Question: I am drawing an image into my canvas using an array of rgba pixel values obtained from an image and drawn using ctx.fillrect(x,y,1,1) per pixel on the cnavas, yet it is only filling up the canvas with half the image from top to bottom.
The drawn image needs to fill up the entire canvas with the entire image.

index.html
'''
<!doctype html>
<html>
<head>
<script src='app.js'></script>
</head>
<body>
<img src="coins.png" id="myImage">
<br>
<button type="button" onclick="run();">Run</button>
<br>
<div id='canvasContainer' style='border:1px solid #333;'></div>
</body>
</html>
'''
app.js
'''
// Run Function...
function run() {
// Step 1: Get Image Data (width, height, pixels) ------------------------ Done.
var data = getImageData();
// Step 2: Optimize Data
var optimizedData = optimizeData(data);
// Step 3: Let Client Download Optimized Data and Generate Canvas Object
generateCanvasObject(optimizedData);
}
// Returns a data object containing width, height and a pixel data array (r,g,b,a)
function getImageData() {
var canvas = document.createElement('canvas');
var ctx = canvas.getContext('2d');
var img = document.getElementById('myImage');
ctx.drawImage(img,0,0);
var imgData = ctx.getImageData(0,0,img.naturalWidth,img.naturalHeight);
var data = {};
data.width = imgData.width;
data.height = imgData.height;
data.pixelData = imgData.data;
return data;
}
// Return optimized data from unoptimized data object
function optimizeData(data) {
// Needs work...
return data;
}
// Returns canvas object from optimized data
function generateCanvasObject(optimizedData) {
// Optimized Data
var pixelData = optimizedData.pixelData;
// Canvas Object
var canvas = document.createElement('canvas');
canvas.width = optimizedData.width;
canvas.height = optimizedData.height;
var ctx = canvas.getContext('2d');
// Draw to Context...
var i = 0;
for (var y=0; y < optimizedData.height; y++) {
for (var x=0; x < optimizedData.width; x++) {
var r = pixelData[i];
var g = pixelData[i+1];
var b = pixelData[i+2];
var a = pixelData[i+3];
ctx.fillStyle = "rgba(" + r + "," + g + "," + b + "," + (a/255) + ")";
ctx.fillRect(x,y,1,1);
i+=4
}
}
document.getElementById('canvasContainer').appendChild(canvas);
}
'''
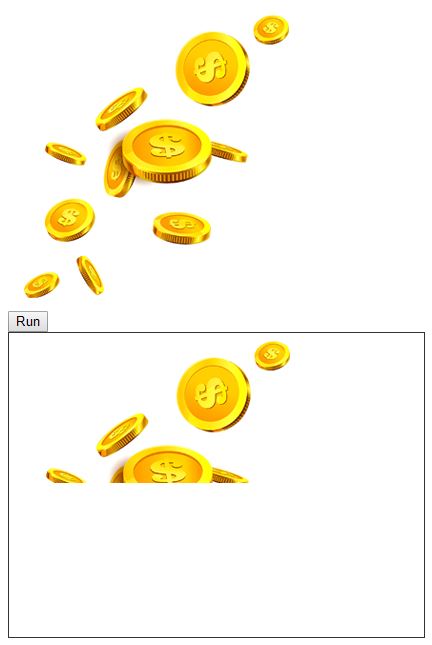
Answer: The problem is that the canvas you're creating inside getImageData() has a size of 300x150 pixels - it's default. It's size must match the size of the image you want to draw onto.
'''
function getImageData() {
var canvas = document.createElement('canvas');
var ctx = canvas.getContext('2d');
var img = document.getElementById('myImage');
canvas.width = img.width;
canvas.height = img.height;
ctx.drawImage(img, 0, 0);
var imgData = ctx.getImageData(0, 0, img.naturalWidth, img.naturalHeight);
var data = {};
data.width = imgData.width;
data.height = imgData.height;
data.pixelData = imgData.data;
return data;
}
'''